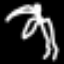
Label: palm tree